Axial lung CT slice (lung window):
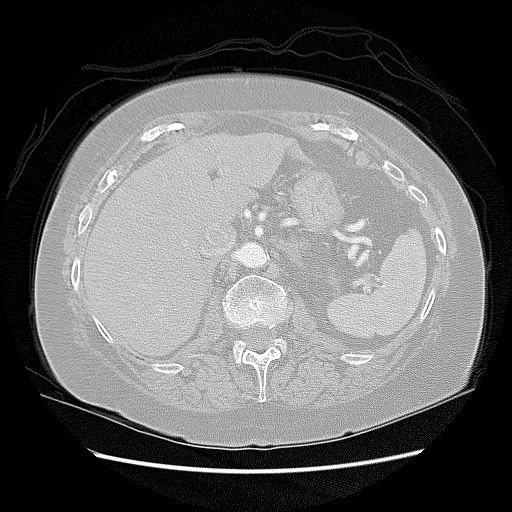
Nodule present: no